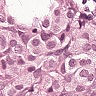
Metastatic tissue present: yes